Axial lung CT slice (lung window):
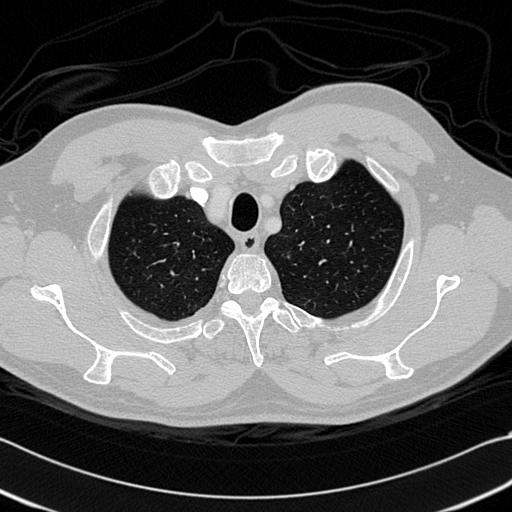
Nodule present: no